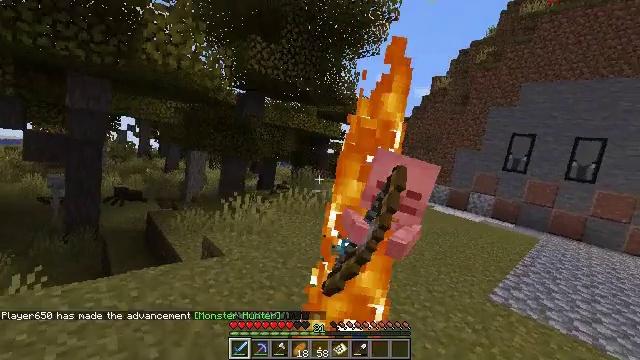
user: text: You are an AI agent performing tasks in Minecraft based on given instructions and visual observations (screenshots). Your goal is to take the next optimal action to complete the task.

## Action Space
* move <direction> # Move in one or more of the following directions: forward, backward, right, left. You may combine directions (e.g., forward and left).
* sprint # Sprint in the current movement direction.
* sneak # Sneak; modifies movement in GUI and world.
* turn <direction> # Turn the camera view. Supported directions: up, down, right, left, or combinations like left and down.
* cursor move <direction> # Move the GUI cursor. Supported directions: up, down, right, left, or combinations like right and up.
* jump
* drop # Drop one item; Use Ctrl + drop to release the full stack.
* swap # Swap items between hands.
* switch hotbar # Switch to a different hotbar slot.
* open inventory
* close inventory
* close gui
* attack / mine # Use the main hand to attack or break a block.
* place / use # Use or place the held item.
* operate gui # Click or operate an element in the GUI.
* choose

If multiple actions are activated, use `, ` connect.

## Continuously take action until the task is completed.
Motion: motion action
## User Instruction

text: Kill mobs.
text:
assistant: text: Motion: no_op